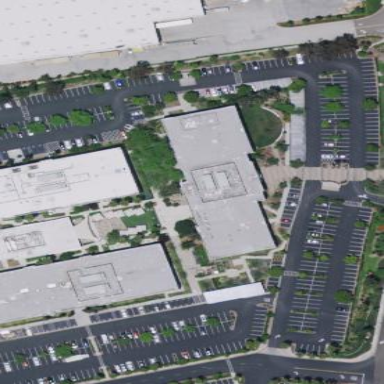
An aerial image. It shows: Office building.